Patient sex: M
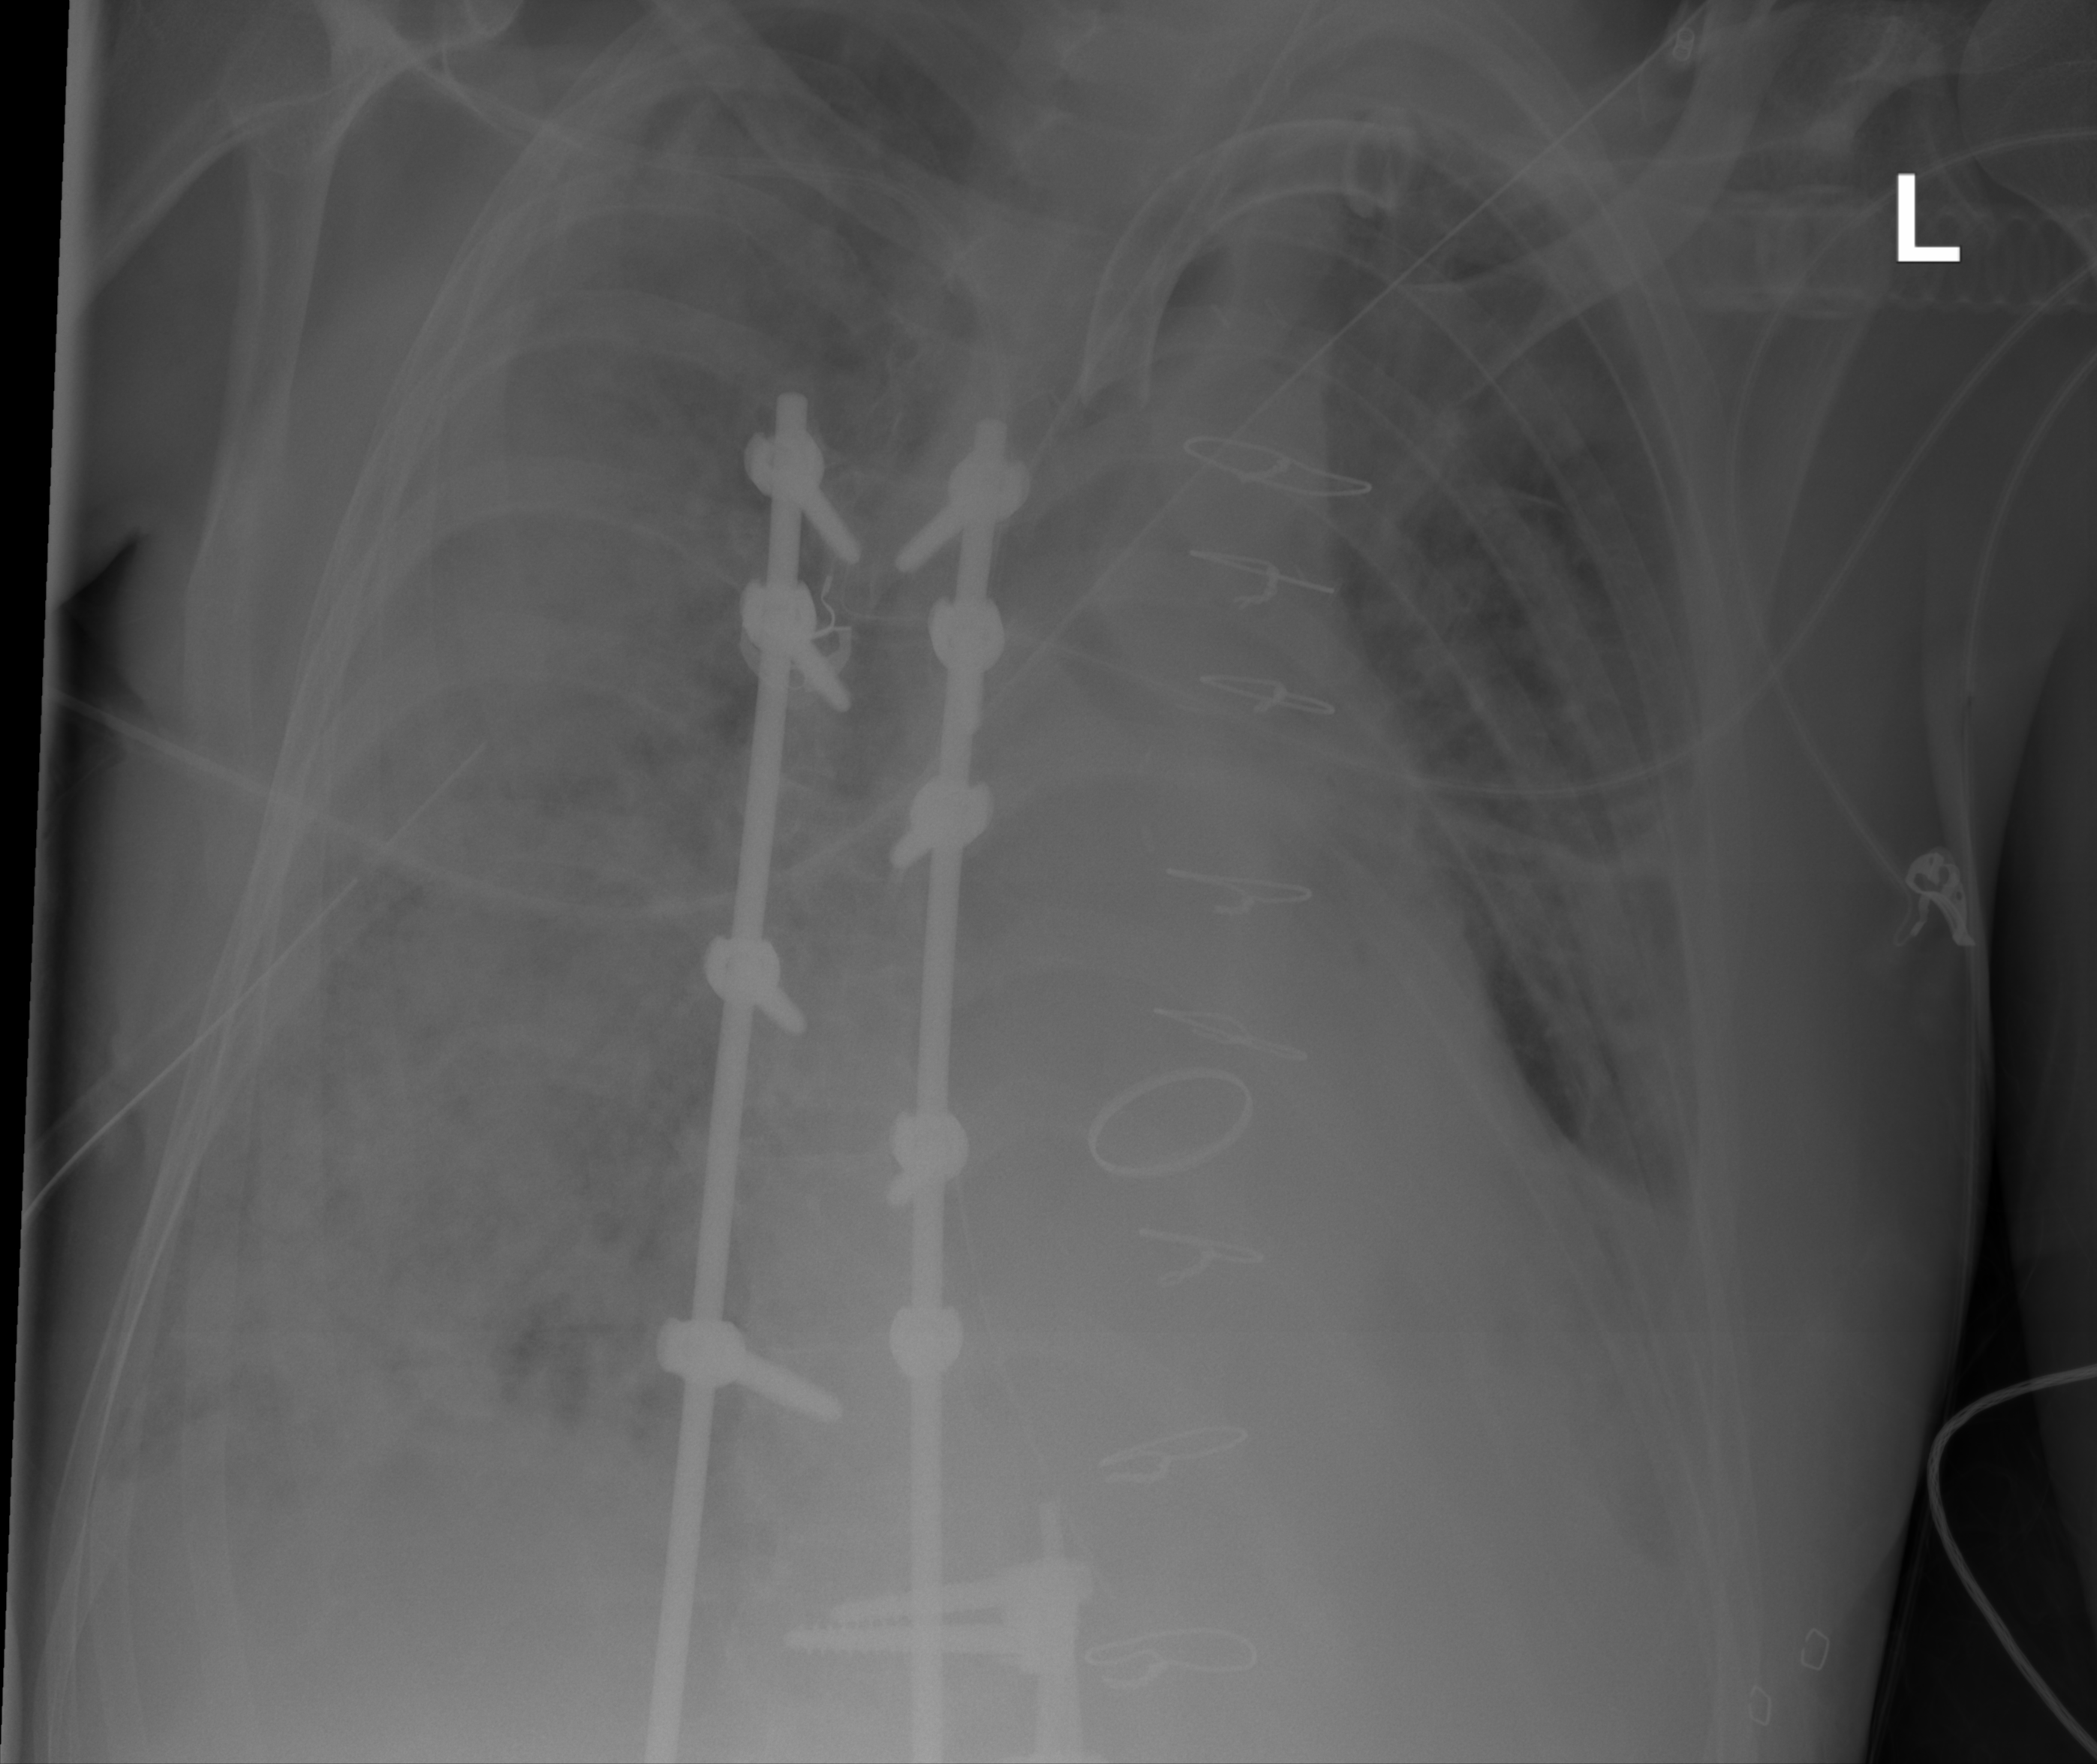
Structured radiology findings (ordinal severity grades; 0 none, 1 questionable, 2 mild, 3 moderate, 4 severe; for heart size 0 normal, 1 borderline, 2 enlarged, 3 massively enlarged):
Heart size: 1
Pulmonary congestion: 2
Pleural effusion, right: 2
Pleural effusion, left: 2
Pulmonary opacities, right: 4
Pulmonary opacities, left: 2
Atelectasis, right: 2
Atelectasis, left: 2